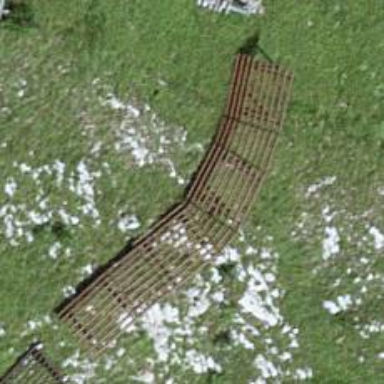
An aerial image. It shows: Avalanche protection barrier made by humans.